Interaction volume radius: 10 \u00c5
Interaction volume height: 20 \u00c5
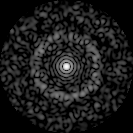
Disorder parameter: 0.8352